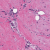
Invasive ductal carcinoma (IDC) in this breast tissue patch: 0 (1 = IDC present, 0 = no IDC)